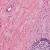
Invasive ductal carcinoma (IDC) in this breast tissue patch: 1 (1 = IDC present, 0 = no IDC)